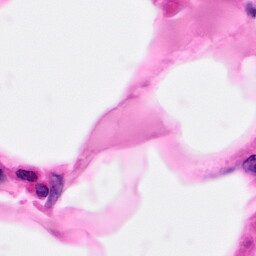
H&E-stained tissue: Pancreatic